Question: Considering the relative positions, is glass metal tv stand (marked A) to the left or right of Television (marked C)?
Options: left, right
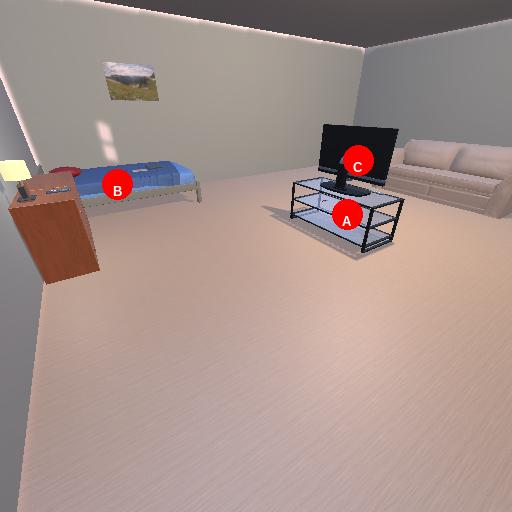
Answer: left